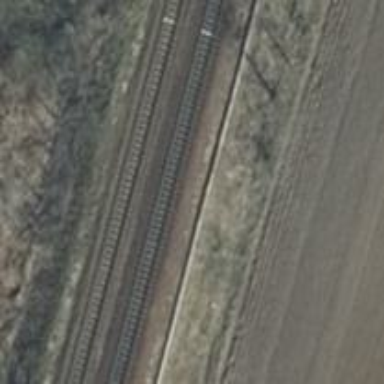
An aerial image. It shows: Site related to the railway.